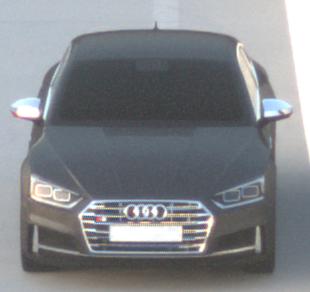
Make: Audi
Model: S5 Sportback
Detailed model: 8T Facelift
Model produced from: 2011
Model produced until: 2016
Doors: 5
Color: gray
Road condition: dry road
Daytime: sunrise or sunset
Contrast: low contrast